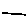
Label: line